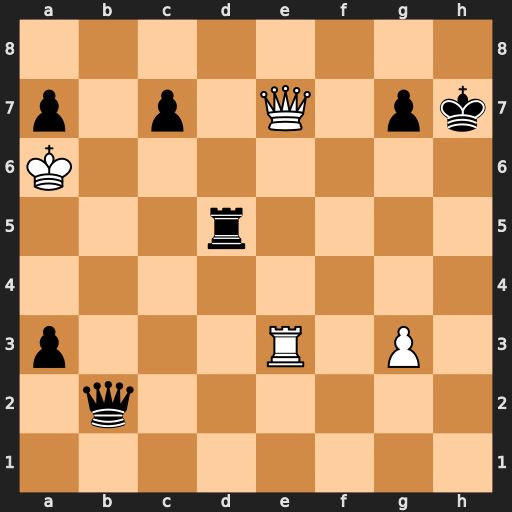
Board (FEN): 8/p1p1Q1pk/K7/3r4/8/p3R1P1/1q6/8
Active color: w
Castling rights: -
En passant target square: -
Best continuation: Qh4+ Kg8 Re8+ Kf7 Qe7+ Kg6 Qe4+ Rf5 Re6+